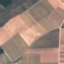
Label: PermanentCrop